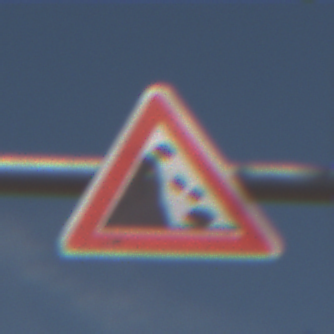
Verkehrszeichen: SteinschlagLinks
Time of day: Midday
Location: Outdoor (Nature)
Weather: PartlyCloudy
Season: NotSpecified
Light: Natural